Lunar surface albedo tile
Center latitude: 40.662
Center longitude: 23.626
Resolution (meters per pixel, mean): 126.11
Tile area (km^2): 15841.9
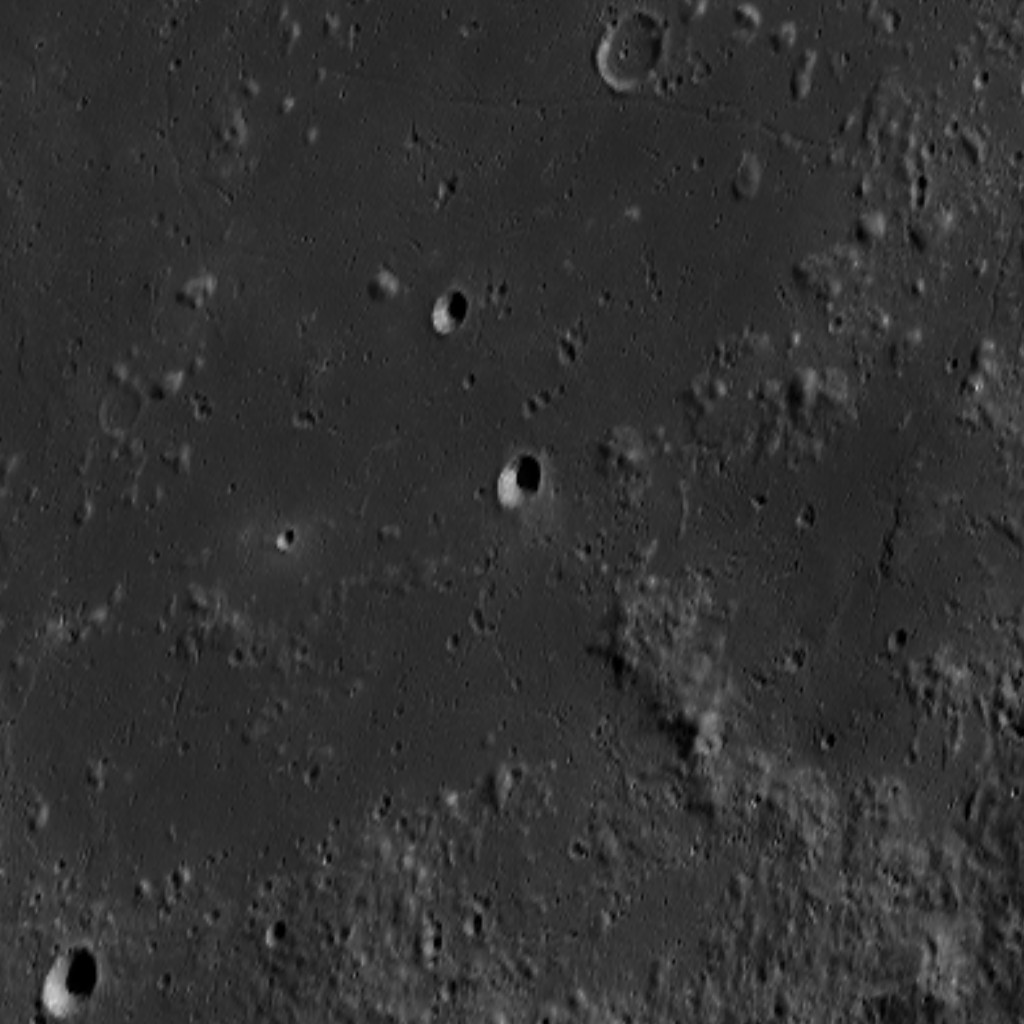